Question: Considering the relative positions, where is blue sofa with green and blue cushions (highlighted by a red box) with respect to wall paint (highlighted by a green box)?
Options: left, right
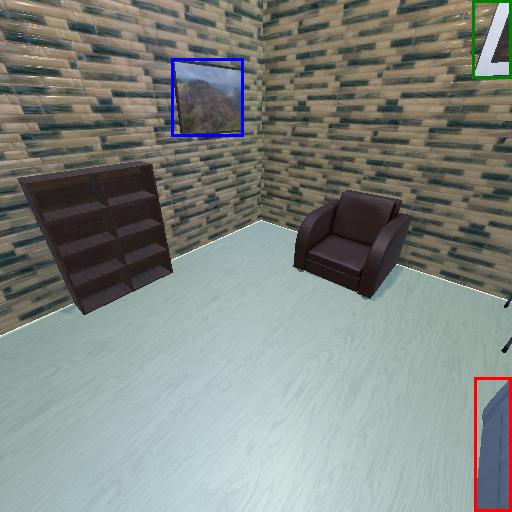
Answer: left